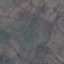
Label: HerbaceousVegetation